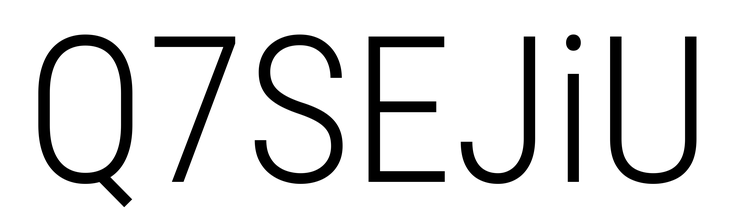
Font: Roboto_Condensed_Light